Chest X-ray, PA view. Patient: 37 years old, sex F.
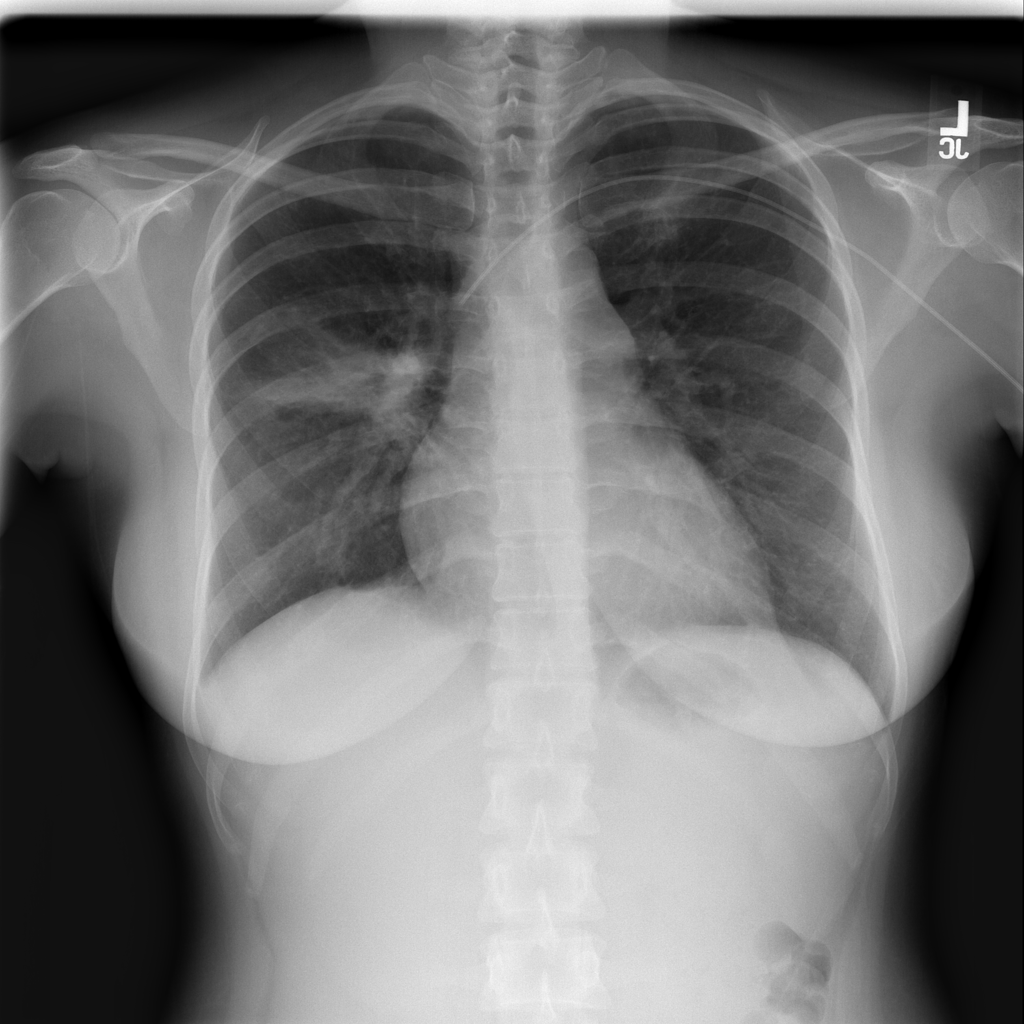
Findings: Infiltration